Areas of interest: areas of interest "Bicester Shanghai Shopping Village"
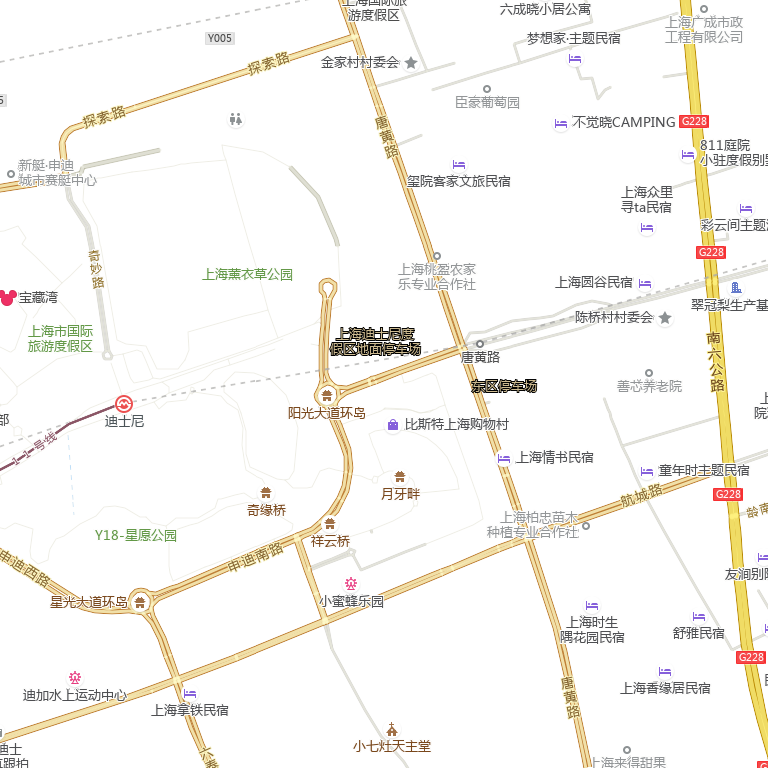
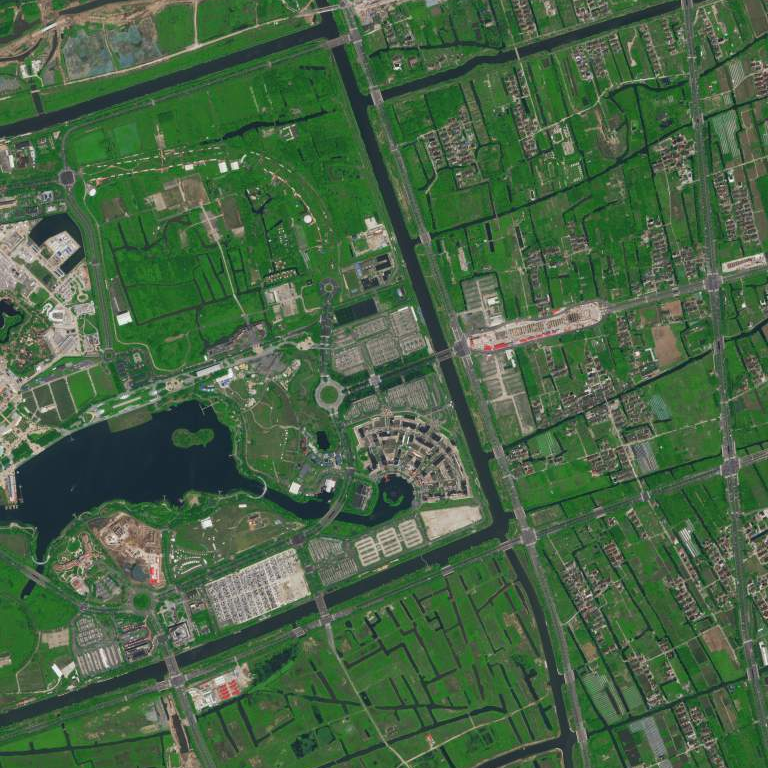